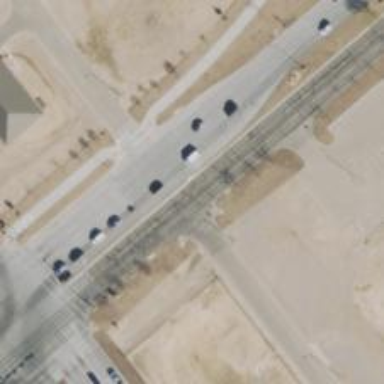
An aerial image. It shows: Uncontrolled road crossing with markings in the form of lines.